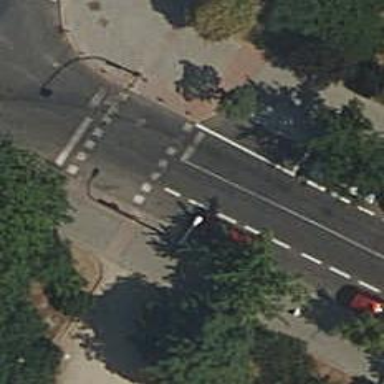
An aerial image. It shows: Zebra crossing with traffic signals. The crossing is marked by traffic lights.